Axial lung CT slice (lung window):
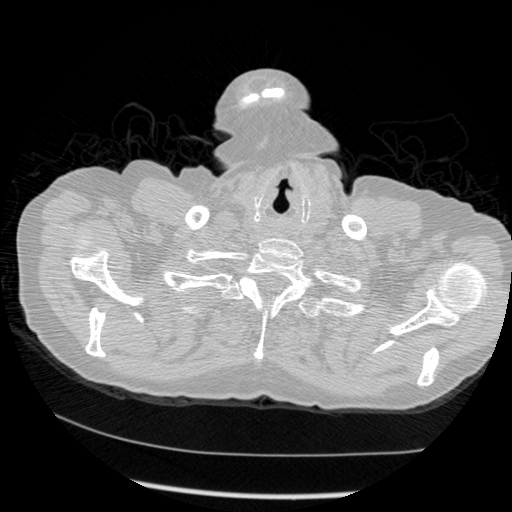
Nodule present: no